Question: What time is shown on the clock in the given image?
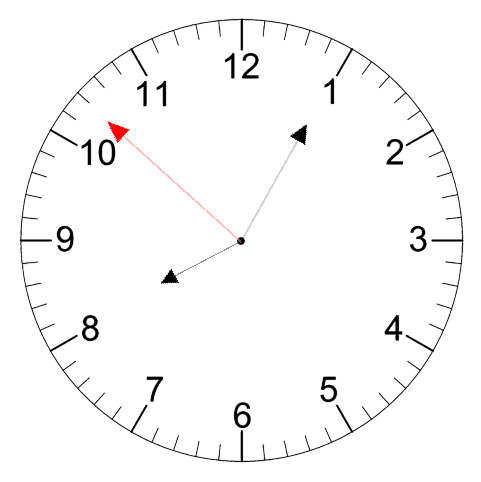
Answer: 08:04:52